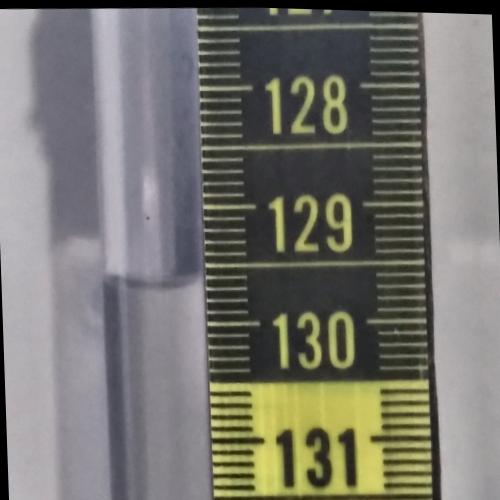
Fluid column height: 129.7 cm